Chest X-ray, PA view. Patient: 43 years old, sex M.
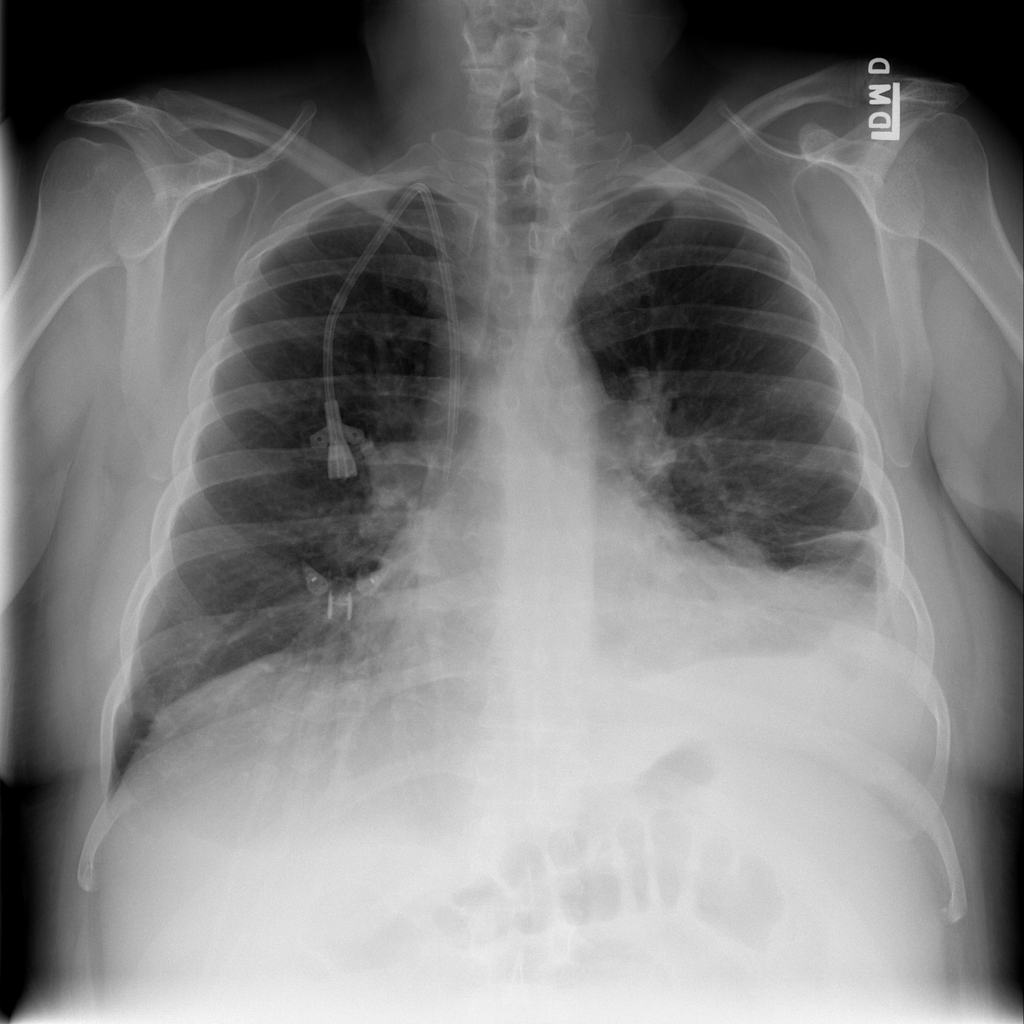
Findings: Atelectasis, Effusion, Infiltration, Pneumonia